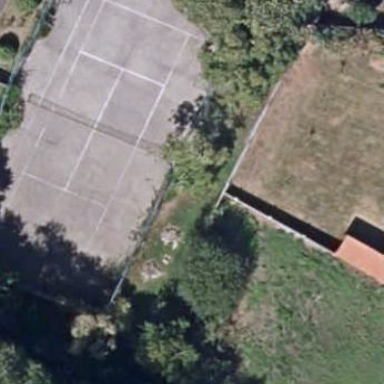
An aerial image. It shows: Tennis court on pitch designated for leisure land.